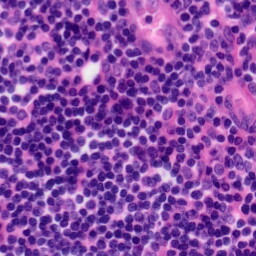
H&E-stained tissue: Tonsil